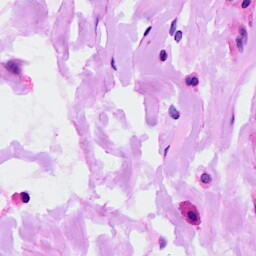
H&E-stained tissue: Ovarian